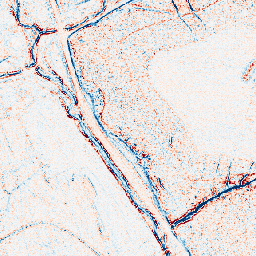
Category: edge_preserving
Decomposition family: bilateral
Decomposition parameters: d: 5
sigma_color: 75
sigma_space: 100
Upsampling method: area
Upsampling parameters: scale: 4
Upsampling scale: 4